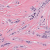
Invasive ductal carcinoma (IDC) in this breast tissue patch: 1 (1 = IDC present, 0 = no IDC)